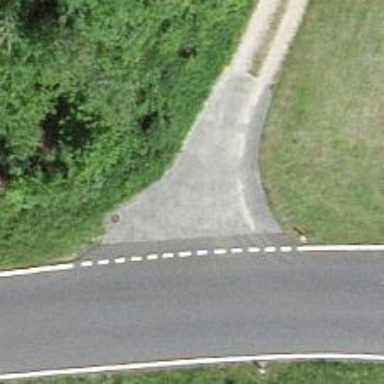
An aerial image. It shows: Well-maintained track road with grade 1 tracktype.